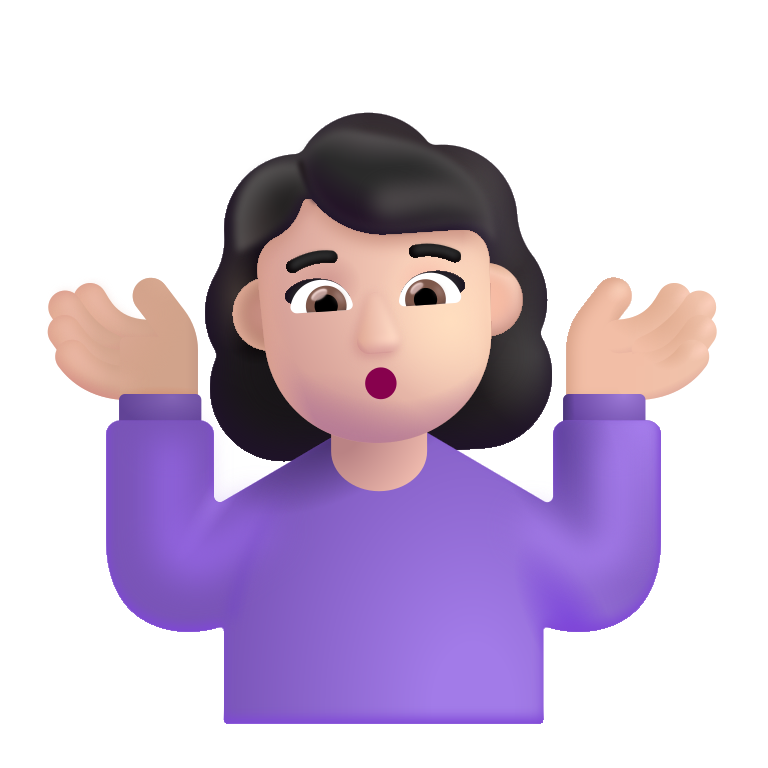
woman shrugging color light